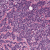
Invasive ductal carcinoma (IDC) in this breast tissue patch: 1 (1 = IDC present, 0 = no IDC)